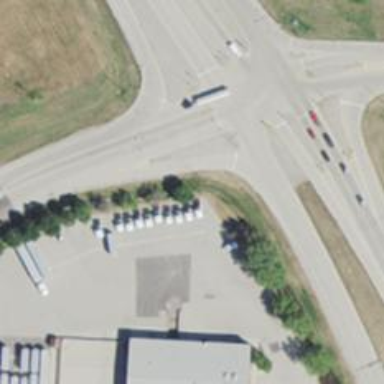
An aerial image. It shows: Asphalt trunk link road.